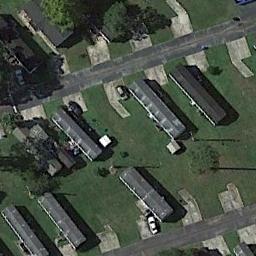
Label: mobile_home_park